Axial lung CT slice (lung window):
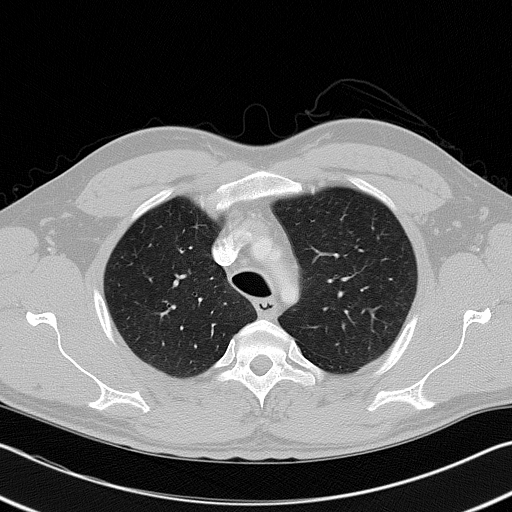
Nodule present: no